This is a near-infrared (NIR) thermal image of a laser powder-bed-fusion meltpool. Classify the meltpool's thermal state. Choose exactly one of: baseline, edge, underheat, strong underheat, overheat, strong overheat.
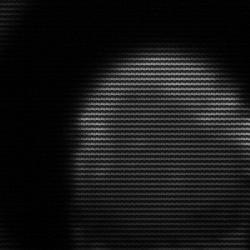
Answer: edge